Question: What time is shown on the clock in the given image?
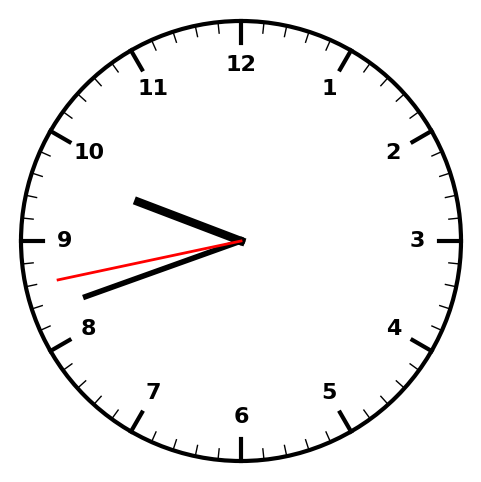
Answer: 09:41:43